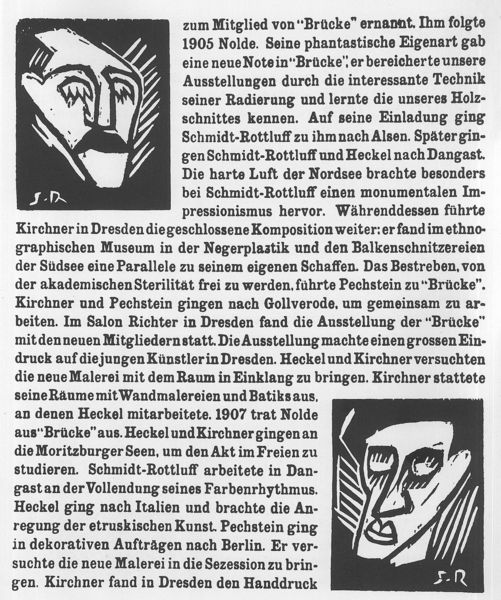
Titel: Chronik der Künstlergruppe Brücke
Künstler: Ernst Ludwig Kirchner
Schlagwörter: weiß, kirchner, schwarz, bart, gesichter, brücke, holzschnitt, schrift, schlafen, plastik, schnauzbart, schnauzer, berlin, buch, münchen, druck, radierung, künstler, seite, text, zeitung, bericht, kunst, geschlossene augen, buchseite, magazin, ausstellung, museum, dresden, auszug, flugblatt, information, nolde, pechstein, augen geschlossen, holzschnittartig, sr, s.r., auszug+, künstlerbung, künstlerbund